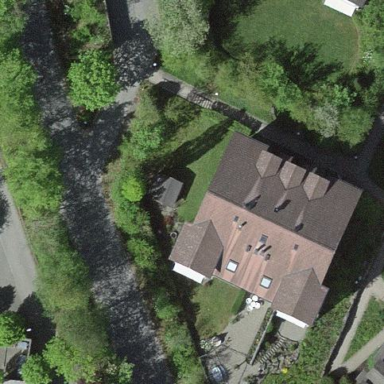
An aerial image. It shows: Residential building.